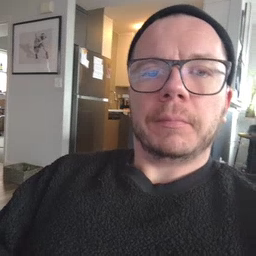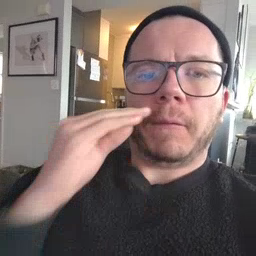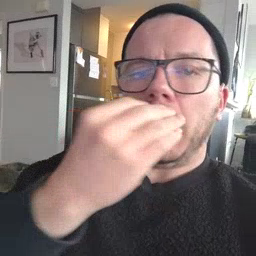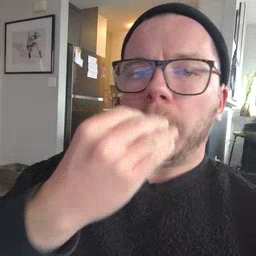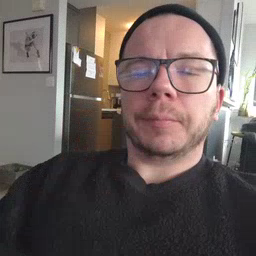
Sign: flower